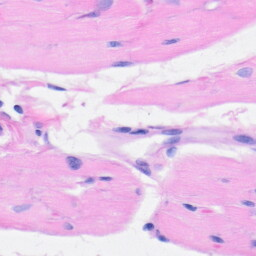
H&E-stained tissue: Heart